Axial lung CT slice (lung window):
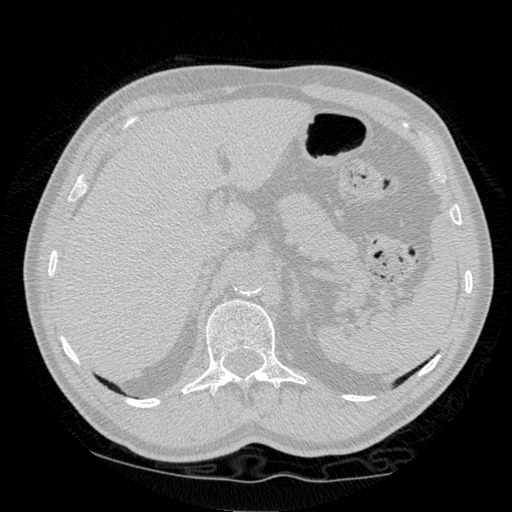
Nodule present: no